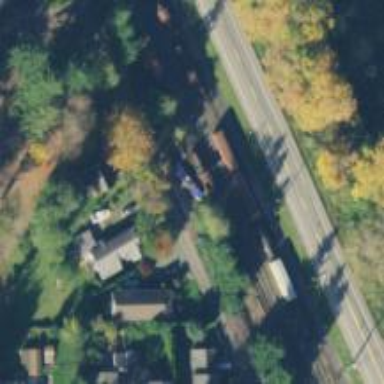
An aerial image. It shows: Disused railway.